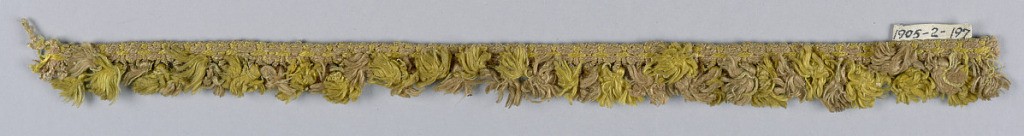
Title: Fringe
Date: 16th century
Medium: silk Technique: woven
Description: Yellow and pink fringe with a heading and striped skirt threads in short loops holding tufts.